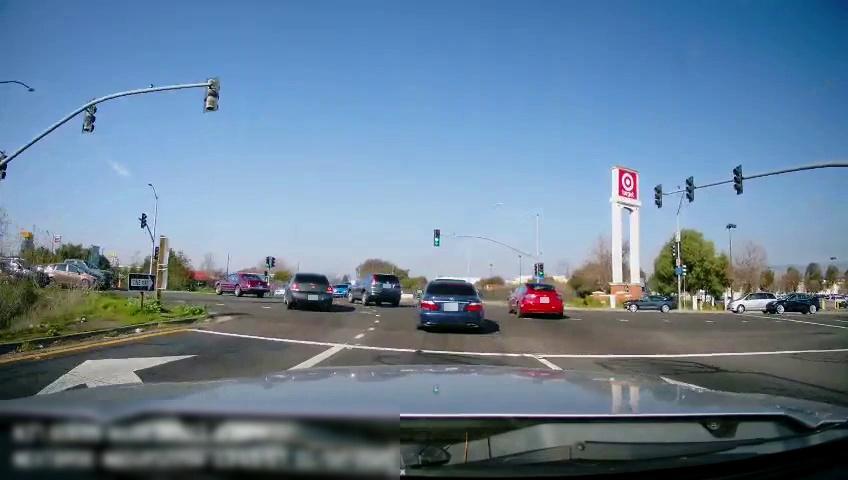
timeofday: Day
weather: Sunny
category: Drivable Space
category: Vehicles | Car
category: Vehicles | Van
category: Vehicles | Car
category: Vehicles | Car
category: Vehicles | Car
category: Vehicles | Truck
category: Vehicles | SUV
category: Vehicles | SUV
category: Vehicles | Car
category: Vehicles | Car
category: Vehicles | Car
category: Vehicles | SUV
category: Vehicles | Car
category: Lanes | Alternate Lane
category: Lanes | Current Lane
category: Lanes | Opposite Lane
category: Lanes | Current Lane
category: Traffic | Lights
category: Traffic | Lights
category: Traffic | Lights
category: Traffic | Lights
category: Traffic | Lights
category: Traffic | Lights
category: Traffic | Lights
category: Traffic | Lights
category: Traffic | Lights
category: Traffic | Lights
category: Traffic | Lights
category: Traffic | Lights
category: Traffic | Lights
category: Traffic | Lights
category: Traffic | Lights
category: Traffic | Signs
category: Traffic | Signs